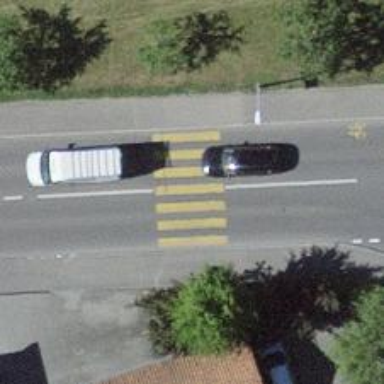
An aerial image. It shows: Marked crossing with visible markings.